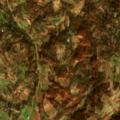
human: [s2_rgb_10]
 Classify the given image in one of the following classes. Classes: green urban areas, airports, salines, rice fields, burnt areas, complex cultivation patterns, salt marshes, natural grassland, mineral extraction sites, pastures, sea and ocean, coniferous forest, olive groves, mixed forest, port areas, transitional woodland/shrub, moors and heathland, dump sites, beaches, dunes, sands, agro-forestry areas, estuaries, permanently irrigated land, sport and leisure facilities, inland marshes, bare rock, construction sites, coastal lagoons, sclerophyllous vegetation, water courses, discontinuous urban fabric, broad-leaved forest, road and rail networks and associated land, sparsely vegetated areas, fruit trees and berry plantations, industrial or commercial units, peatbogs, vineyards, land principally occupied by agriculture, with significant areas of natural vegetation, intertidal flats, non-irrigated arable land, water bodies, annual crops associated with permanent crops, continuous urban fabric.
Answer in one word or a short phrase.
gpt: pastures, complex cultivation patterns, land principally occupied by agriculture, with significant areas of natural vegetation, broad-leaved forest